Interaction volume radius: 5 \u00c5
Interaction volume height: 20 \u00c5
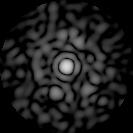
Disorder parameter: 0.8264